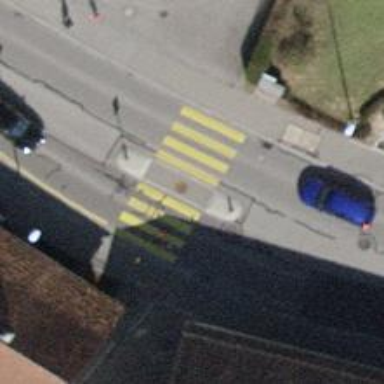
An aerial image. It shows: Zebra crossing with road island.